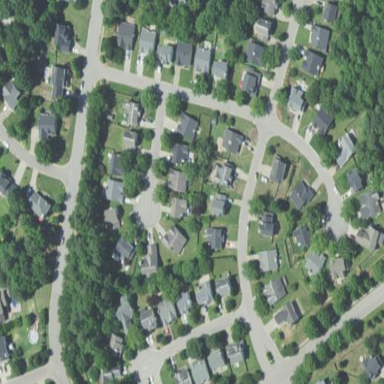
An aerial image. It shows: Residential area within neighborhood.